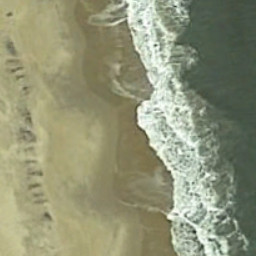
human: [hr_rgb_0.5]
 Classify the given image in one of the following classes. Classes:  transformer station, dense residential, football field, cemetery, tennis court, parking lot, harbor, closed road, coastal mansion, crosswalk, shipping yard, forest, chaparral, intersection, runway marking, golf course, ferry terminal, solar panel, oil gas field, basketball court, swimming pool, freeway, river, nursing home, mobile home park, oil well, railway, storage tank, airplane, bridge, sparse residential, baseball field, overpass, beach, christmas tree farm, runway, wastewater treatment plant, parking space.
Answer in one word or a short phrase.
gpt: beach